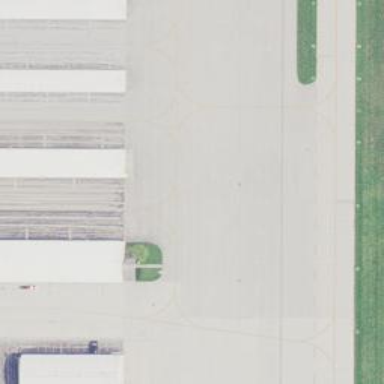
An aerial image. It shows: Image of taxiway at airport.